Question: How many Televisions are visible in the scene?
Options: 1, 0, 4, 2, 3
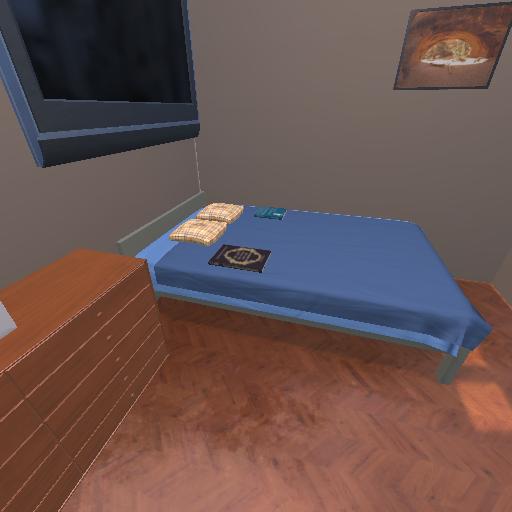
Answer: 1